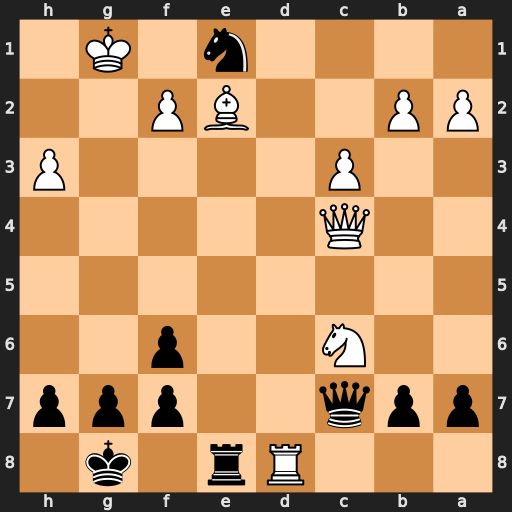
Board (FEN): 3Rr1k1/ppq2ppp/2N2p2/8/2Q5/2P4P/PP2BP2/4n1K1
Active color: b
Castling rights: -
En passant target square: -
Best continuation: Nf3+ Bxf3 Rxd8